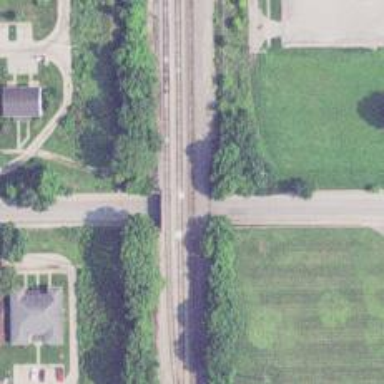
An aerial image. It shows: Crossing for the railway.